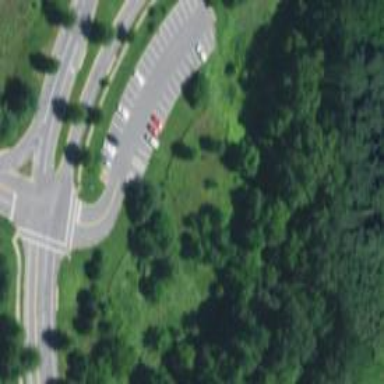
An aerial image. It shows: Parking area with asphalt surface designed for park and ride use.